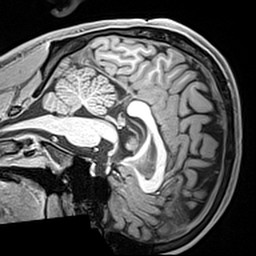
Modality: T1w
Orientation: sagittal
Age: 20
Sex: male
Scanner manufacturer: siemens
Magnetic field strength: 3 T
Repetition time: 2.4 s
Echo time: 0.0022 s